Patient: sex M, age 57
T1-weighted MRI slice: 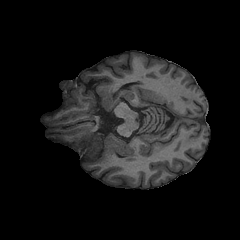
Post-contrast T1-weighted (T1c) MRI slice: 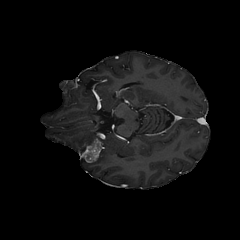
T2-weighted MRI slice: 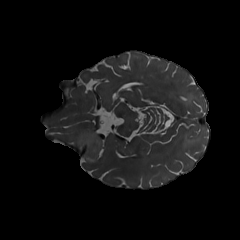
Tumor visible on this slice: yes
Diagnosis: Glioblastoma, IDH-wildtype
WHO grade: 4